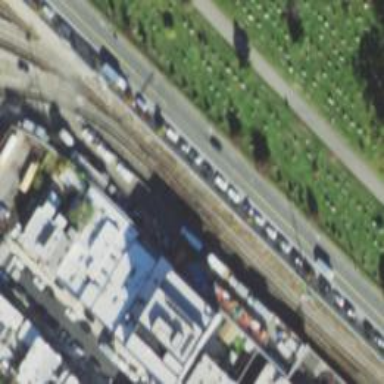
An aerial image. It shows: Yard area with electrified rail on top.